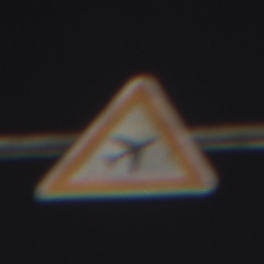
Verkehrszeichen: FlugbetriebLinks
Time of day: Night
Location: Outdoor (Urban)
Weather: PartlyCloudy
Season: NotSpecified
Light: Artificial